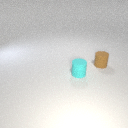
small cyan rubber cylinder in front of small brown rubber cylinder